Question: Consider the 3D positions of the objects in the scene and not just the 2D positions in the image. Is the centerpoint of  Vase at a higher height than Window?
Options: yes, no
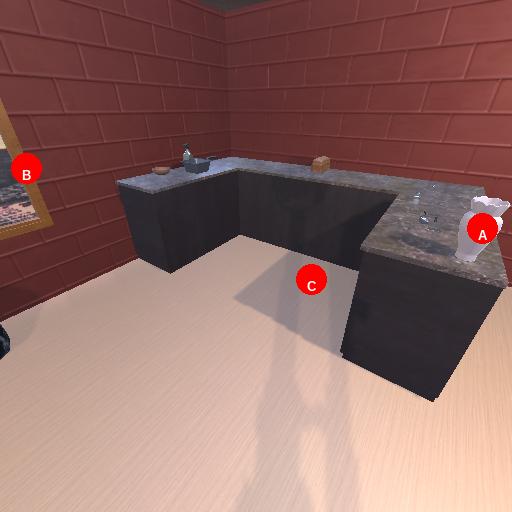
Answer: yes